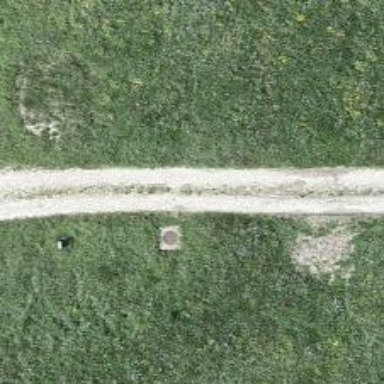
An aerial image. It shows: Track with fine gravel surface. The track type is grade3.